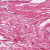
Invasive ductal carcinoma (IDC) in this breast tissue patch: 0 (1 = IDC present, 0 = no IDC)